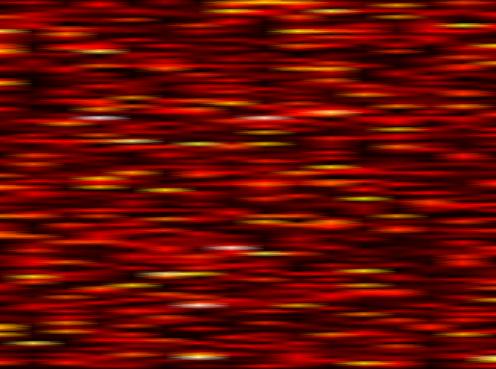
Label: OFDM